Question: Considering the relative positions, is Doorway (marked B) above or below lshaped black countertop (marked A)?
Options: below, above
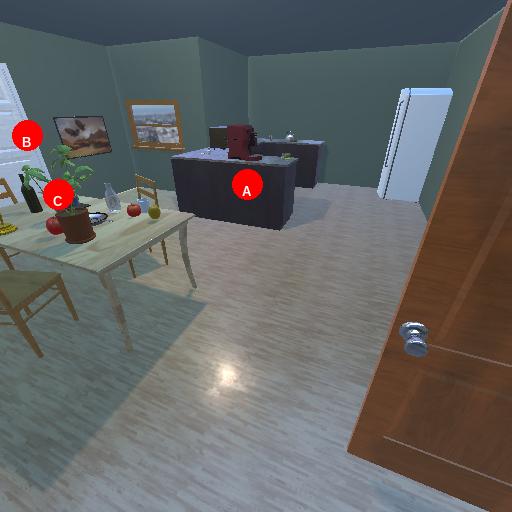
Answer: below